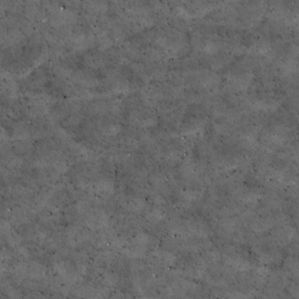
Label: non_frost